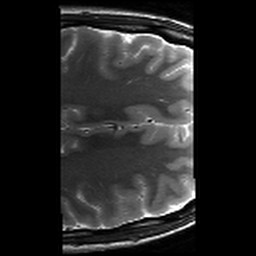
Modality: T2w
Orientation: axial
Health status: healthy
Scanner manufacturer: siemens
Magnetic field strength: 3 T
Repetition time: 8.02 s
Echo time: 0.08 s